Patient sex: F
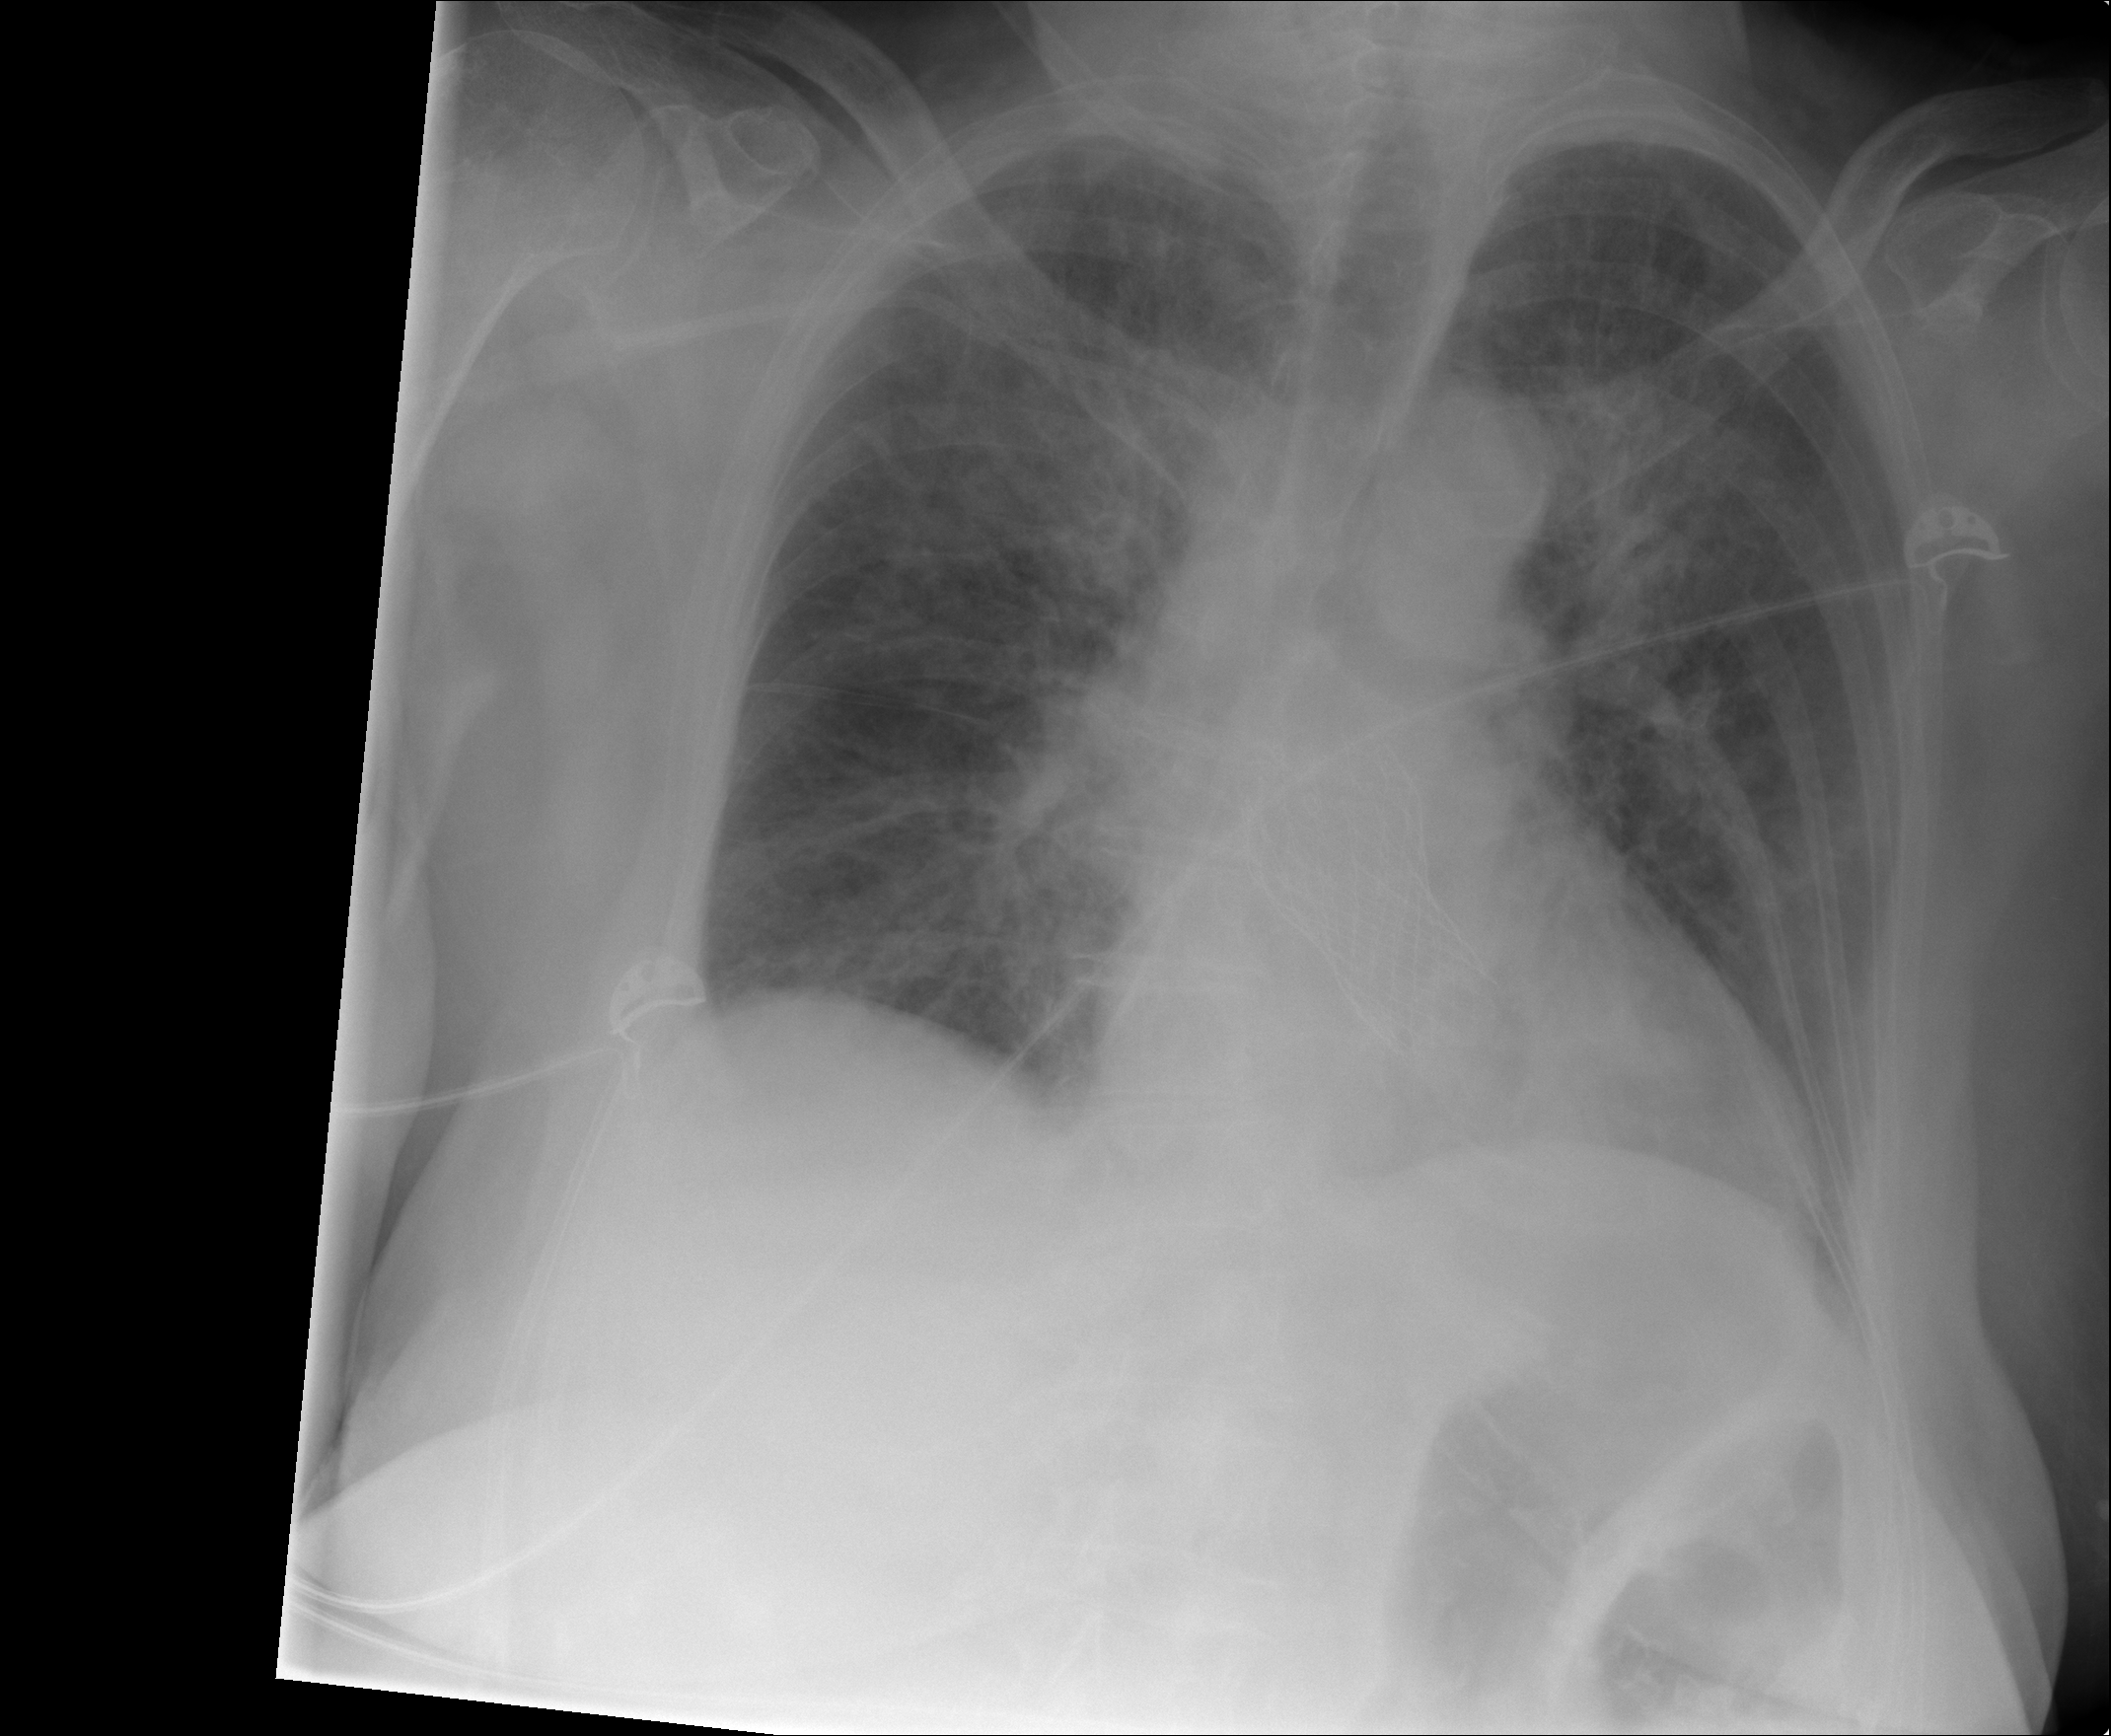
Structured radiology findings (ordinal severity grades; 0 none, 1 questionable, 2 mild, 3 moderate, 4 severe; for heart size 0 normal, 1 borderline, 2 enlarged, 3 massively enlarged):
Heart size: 1
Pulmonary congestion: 3
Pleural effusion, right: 2
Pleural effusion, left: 1
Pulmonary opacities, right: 3
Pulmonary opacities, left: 3
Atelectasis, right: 2
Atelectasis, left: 2